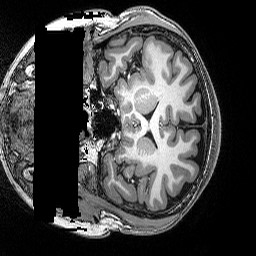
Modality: T1w
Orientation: coronal
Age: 20
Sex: female
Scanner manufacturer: siemens
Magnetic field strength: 3 T
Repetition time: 2.5 s
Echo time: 0.00343 s